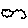
Label: cloud